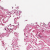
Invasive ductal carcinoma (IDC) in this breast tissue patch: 0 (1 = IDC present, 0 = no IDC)